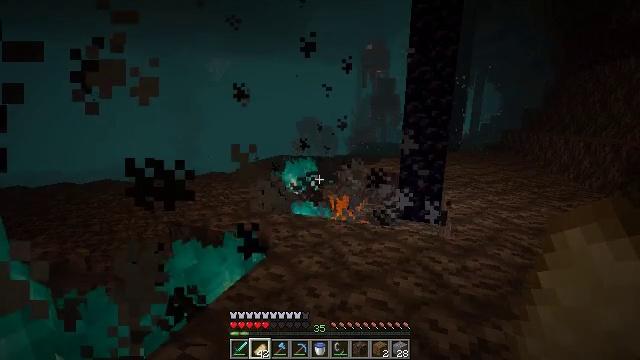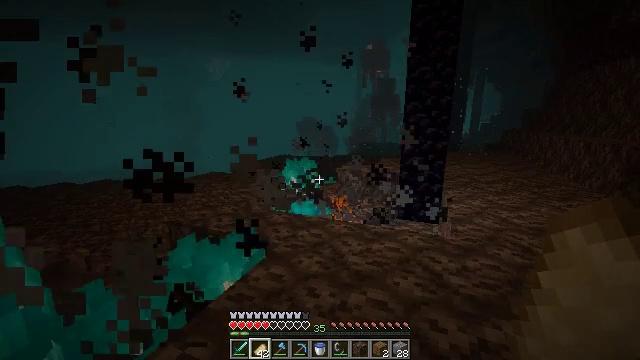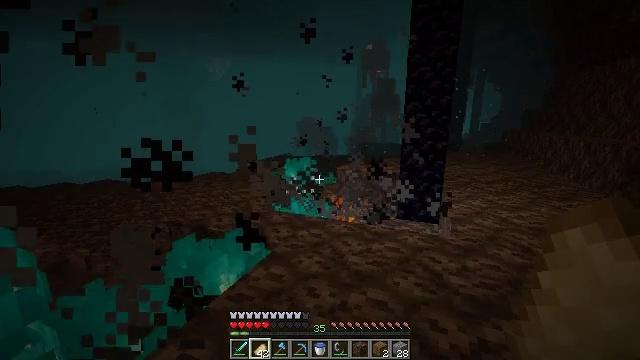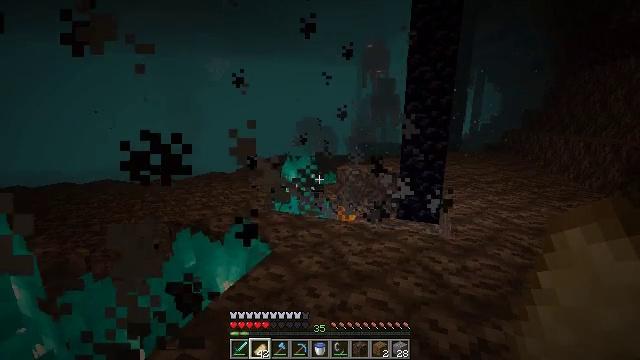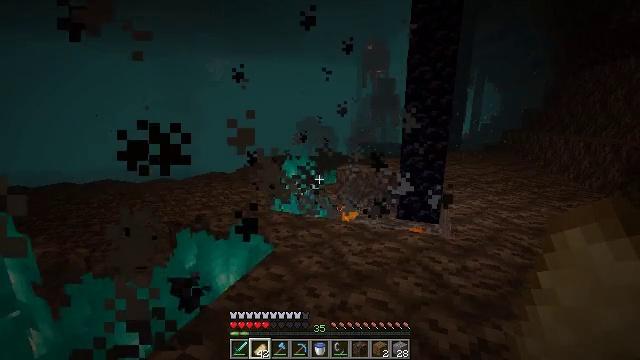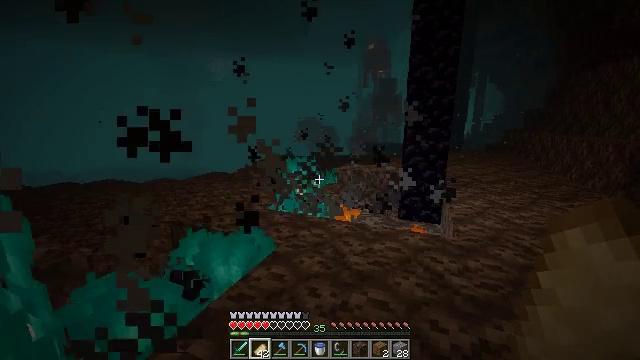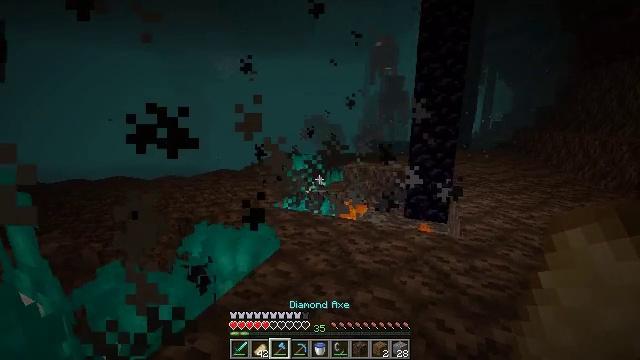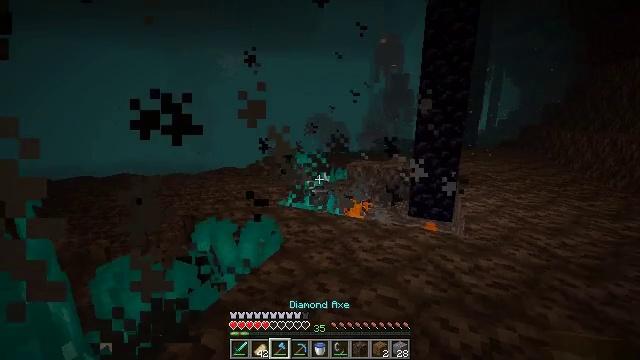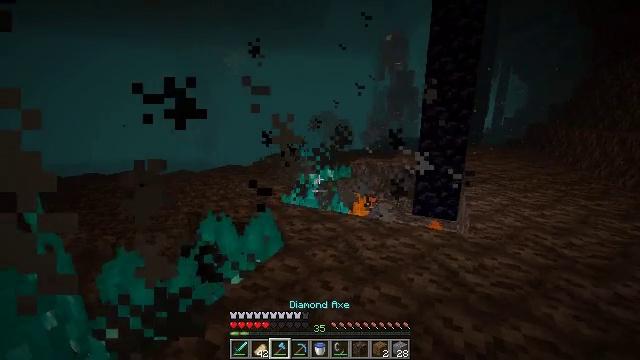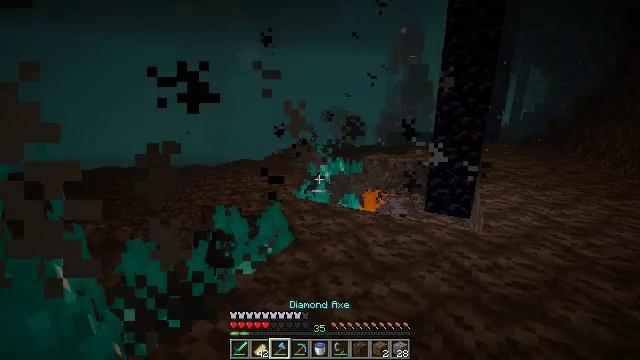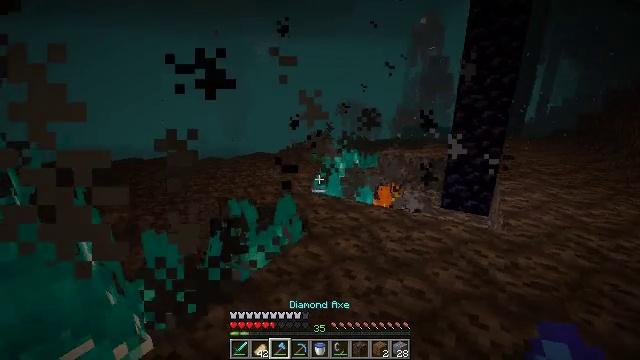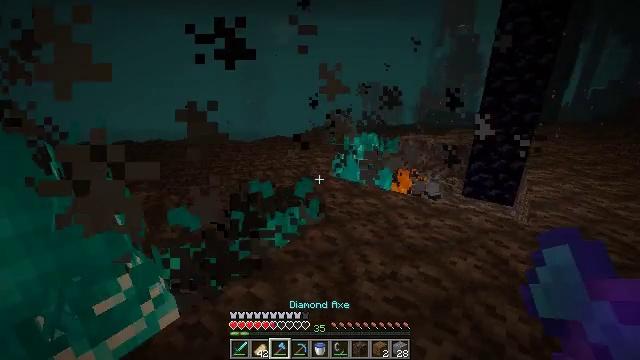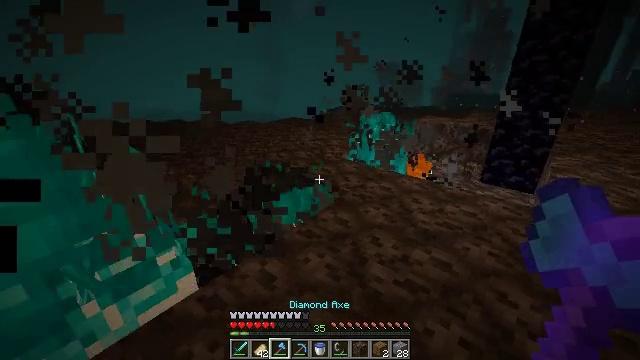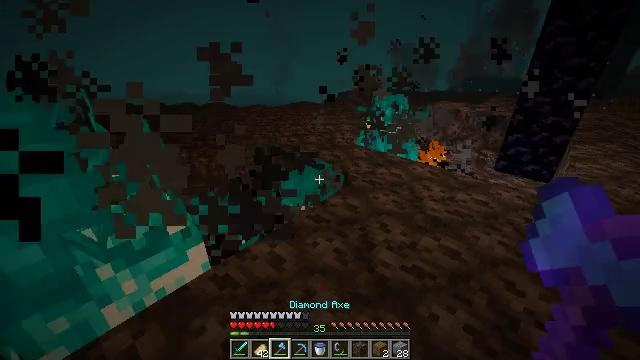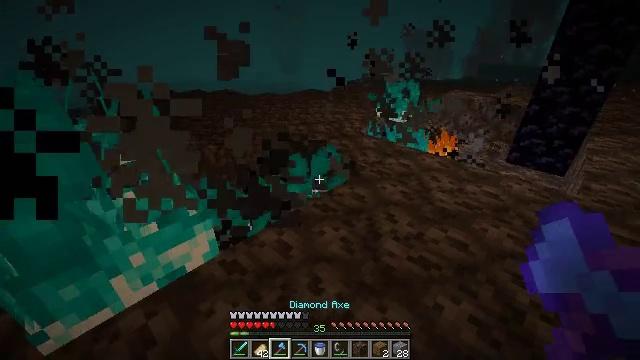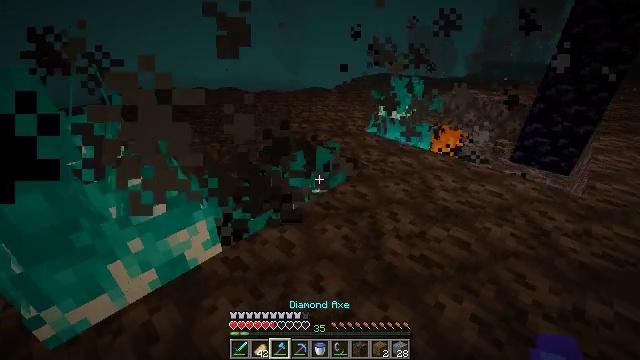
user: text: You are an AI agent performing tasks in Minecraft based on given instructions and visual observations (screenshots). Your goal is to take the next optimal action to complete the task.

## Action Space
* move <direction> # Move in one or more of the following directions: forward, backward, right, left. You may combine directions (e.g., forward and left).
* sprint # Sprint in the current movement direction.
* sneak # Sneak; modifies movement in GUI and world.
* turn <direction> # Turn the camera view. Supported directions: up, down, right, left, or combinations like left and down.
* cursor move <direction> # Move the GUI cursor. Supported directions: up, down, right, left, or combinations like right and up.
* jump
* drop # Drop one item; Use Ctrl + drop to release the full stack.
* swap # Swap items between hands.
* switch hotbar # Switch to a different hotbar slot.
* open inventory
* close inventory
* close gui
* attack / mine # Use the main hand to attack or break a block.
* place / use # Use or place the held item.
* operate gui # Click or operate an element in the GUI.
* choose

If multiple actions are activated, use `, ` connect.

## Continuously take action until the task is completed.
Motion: motion action
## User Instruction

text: Attack the soul fire to put it out.
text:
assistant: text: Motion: no_op
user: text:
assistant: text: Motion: no_op
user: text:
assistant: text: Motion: no_op
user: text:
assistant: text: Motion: no_op
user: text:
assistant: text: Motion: no_op
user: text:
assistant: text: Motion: turn left
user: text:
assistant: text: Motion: no_op
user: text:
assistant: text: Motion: no_op
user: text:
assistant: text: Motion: turn left and down
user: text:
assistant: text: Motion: turn left and down
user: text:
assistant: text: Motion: turn left and down
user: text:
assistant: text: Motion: turn left and down
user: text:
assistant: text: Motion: turn left and down
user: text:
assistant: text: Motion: turn left and down
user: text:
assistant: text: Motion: no_op
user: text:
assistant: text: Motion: no_op
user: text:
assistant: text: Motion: no_op
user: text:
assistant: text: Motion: move forward
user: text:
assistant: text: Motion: move forward
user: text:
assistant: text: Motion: move forward, turn down
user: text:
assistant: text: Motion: move forward, turn left and down
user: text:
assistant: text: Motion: turn down
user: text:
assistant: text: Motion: attack / mine
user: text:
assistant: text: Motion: turn down, attack / mine
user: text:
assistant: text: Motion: turn down, attack / mine
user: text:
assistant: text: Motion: turn left and down, attack / mine
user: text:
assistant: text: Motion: turn left and down
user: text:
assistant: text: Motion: turn left and down, attack / mine
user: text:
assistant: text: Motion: turn left and down, attack / mine
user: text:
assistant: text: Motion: turn left, attack / mine